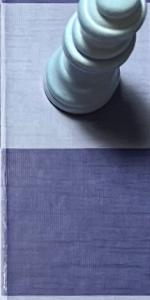
Label: Empty